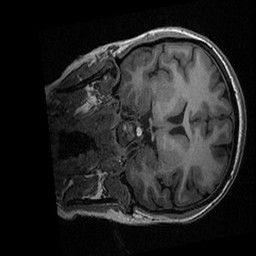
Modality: T1w
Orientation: coronal
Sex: female
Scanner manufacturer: ge
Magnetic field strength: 3 T
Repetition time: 0.0064 s
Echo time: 0.00281 s